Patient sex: F
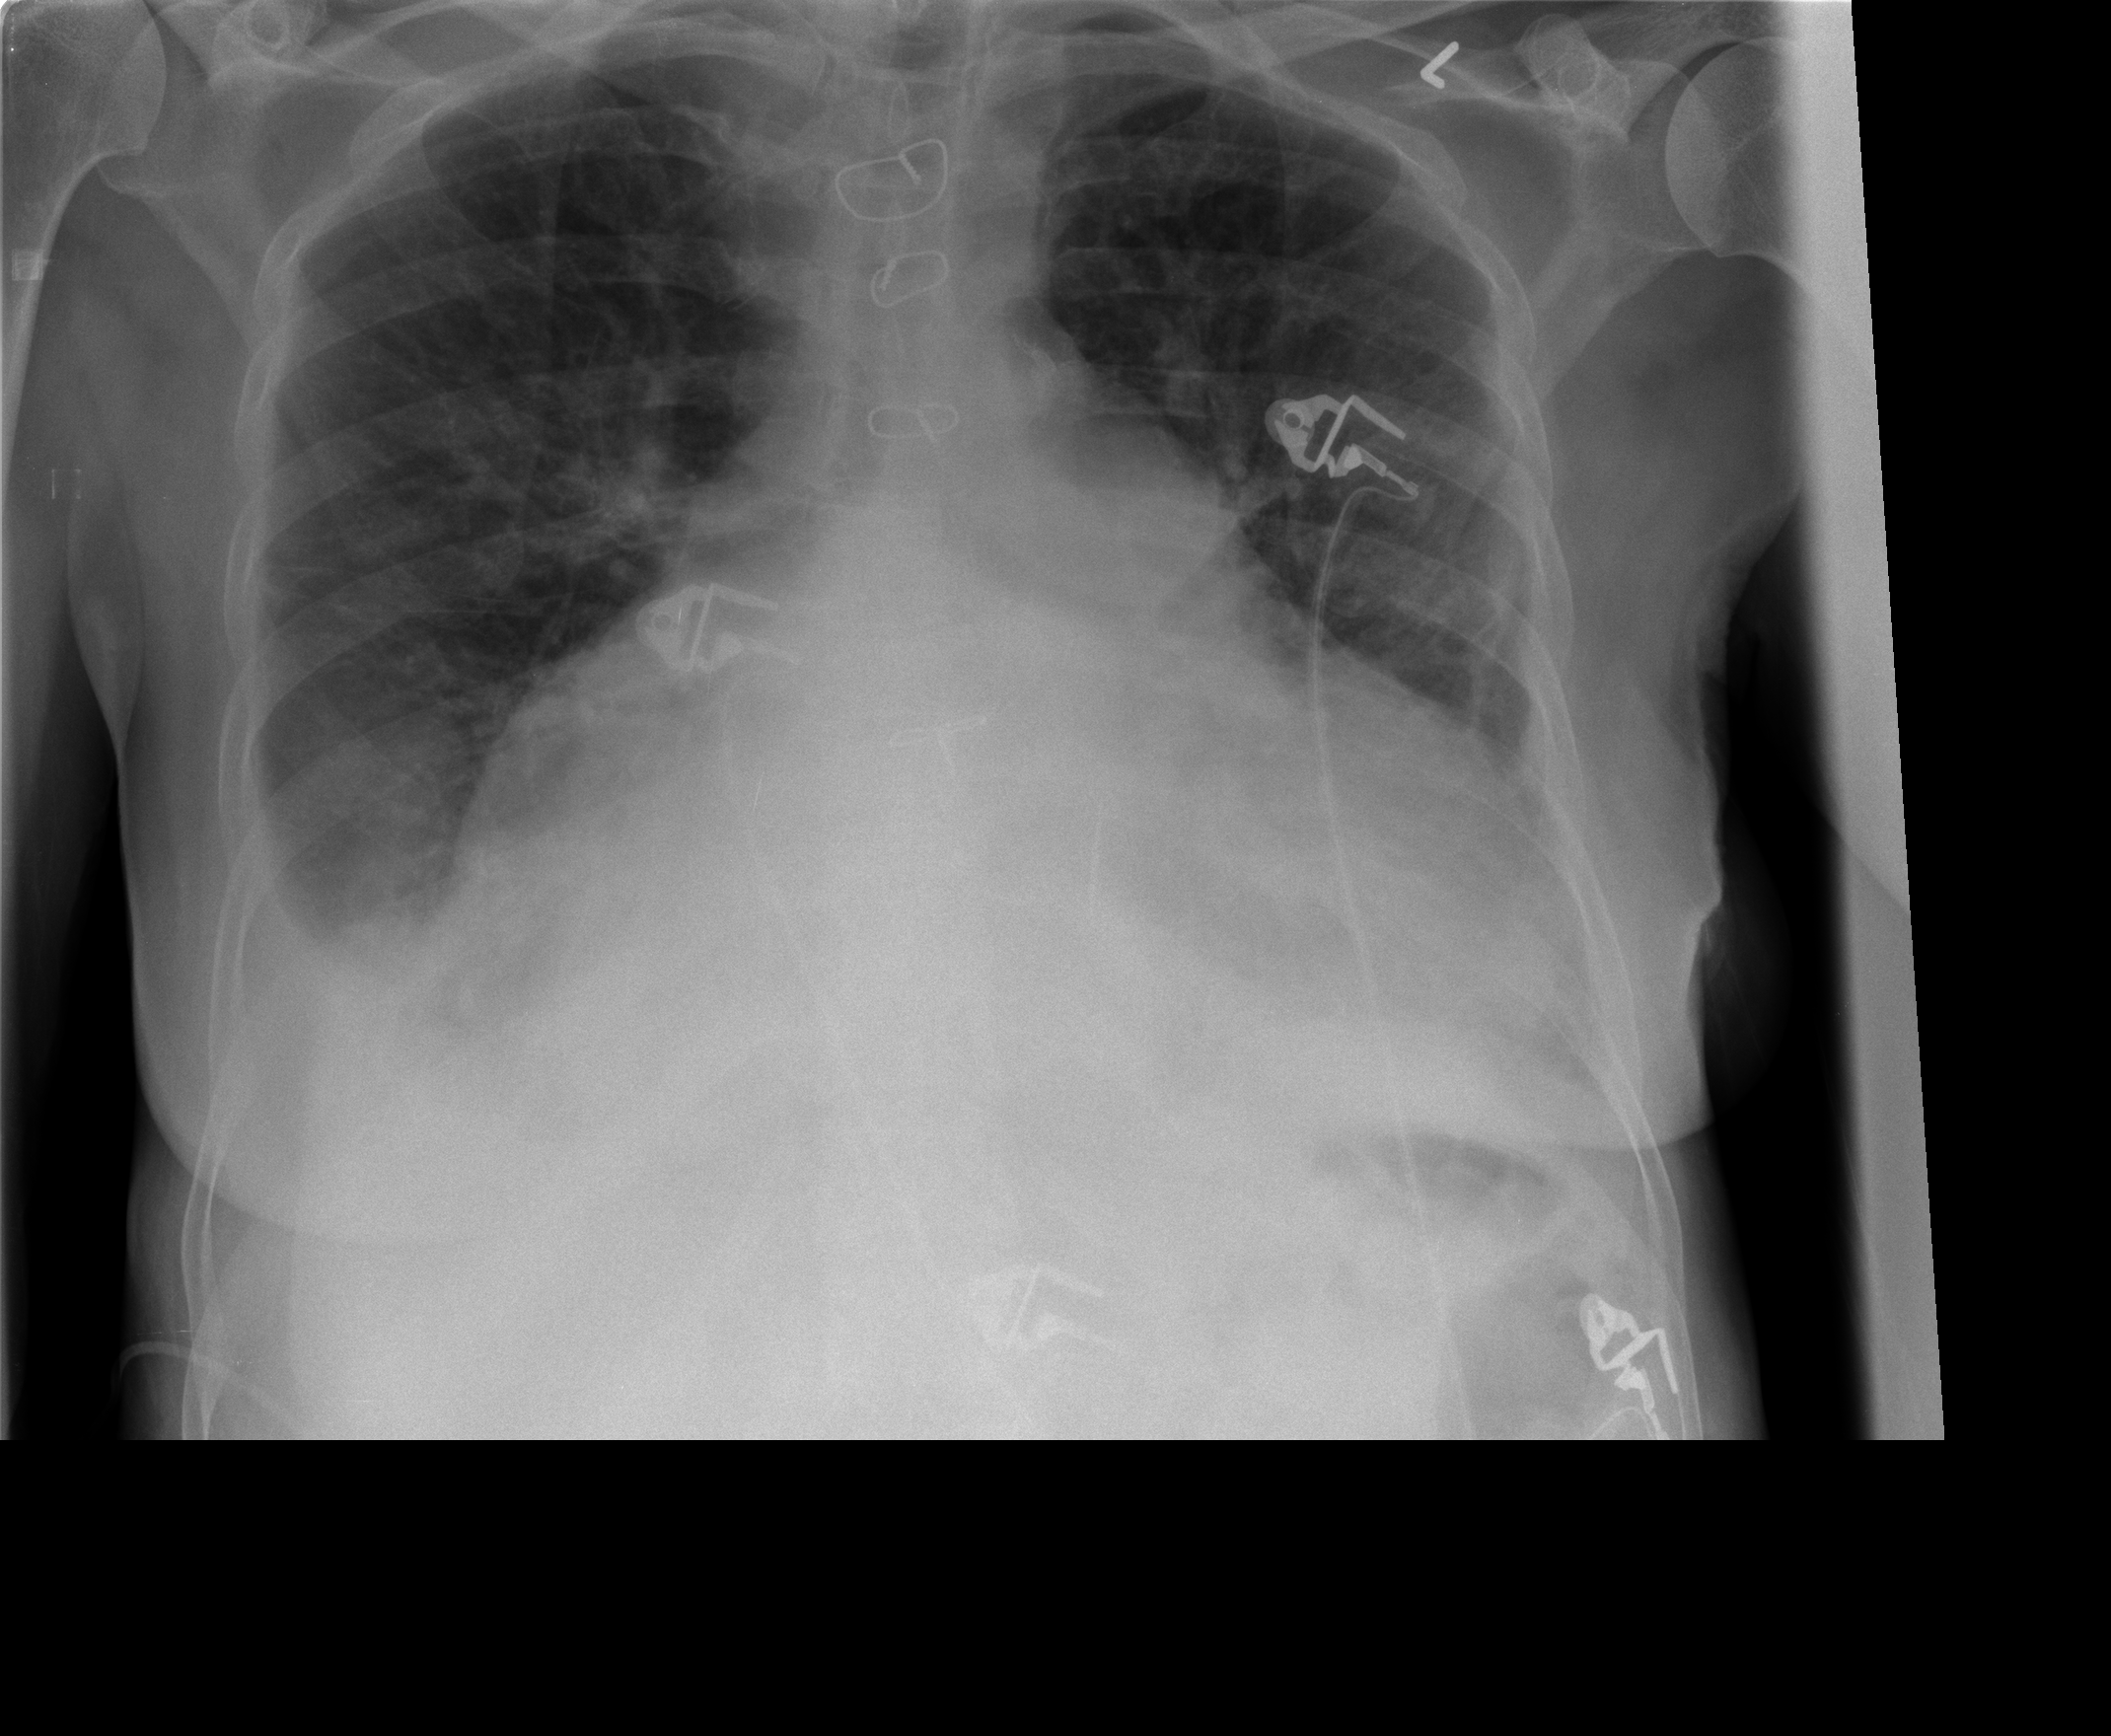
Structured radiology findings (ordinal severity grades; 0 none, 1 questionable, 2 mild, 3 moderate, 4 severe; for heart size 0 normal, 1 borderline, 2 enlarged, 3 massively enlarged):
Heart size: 3
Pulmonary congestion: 2
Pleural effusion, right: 1
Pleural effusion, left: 1
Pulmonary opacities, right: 0
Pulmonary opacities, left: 0
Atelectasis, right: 2
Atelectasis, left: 2